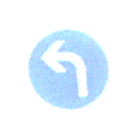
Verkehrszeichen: VorgeschriebeneFahrtrichtungLinks
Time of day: Midday
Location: Outdoor (Nature)
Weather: PartlyCloudy
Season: NotSpecified
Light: Natural